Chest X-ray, PA view. Patient: 34 years old, sex M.
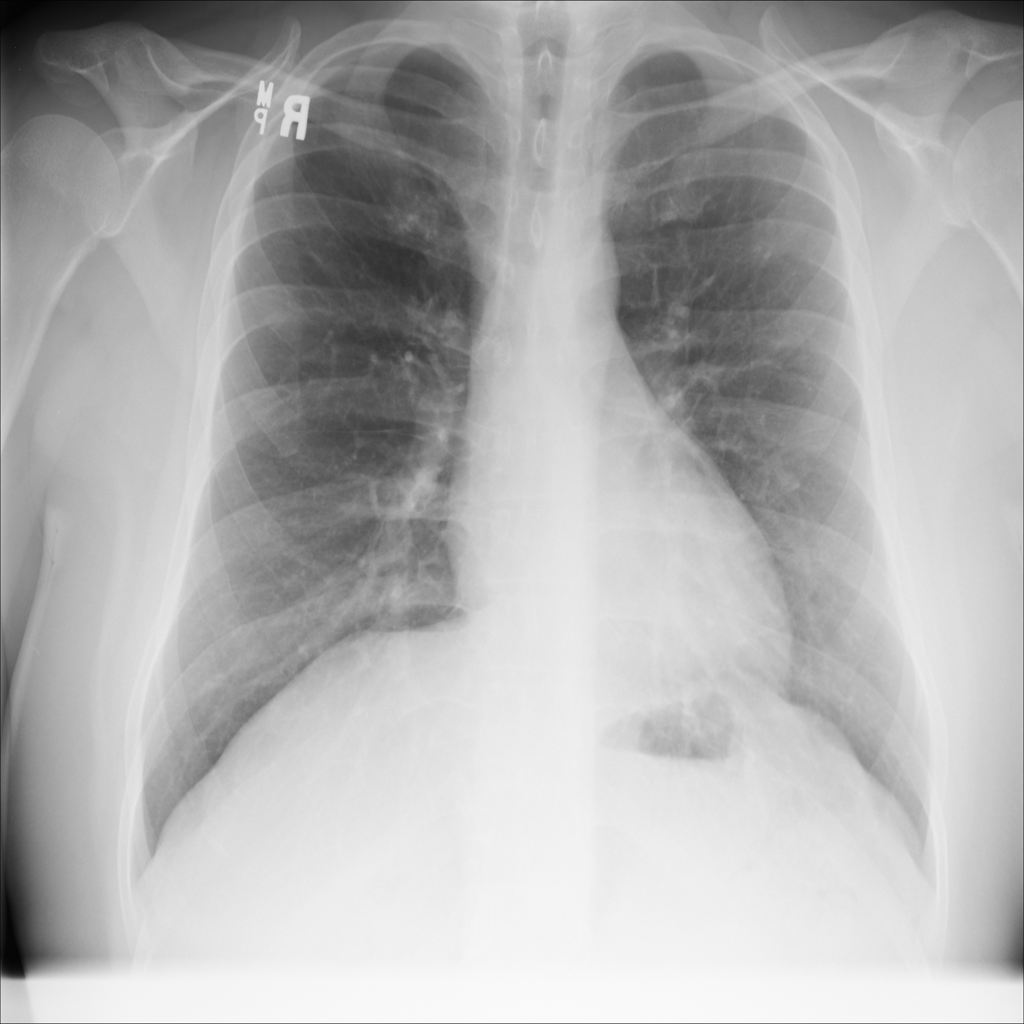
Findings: No Finding